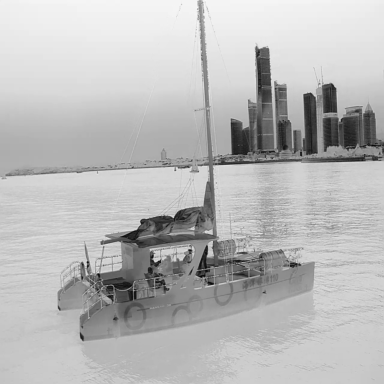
There are two sailboats in the infrared image.